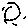
Label: sun